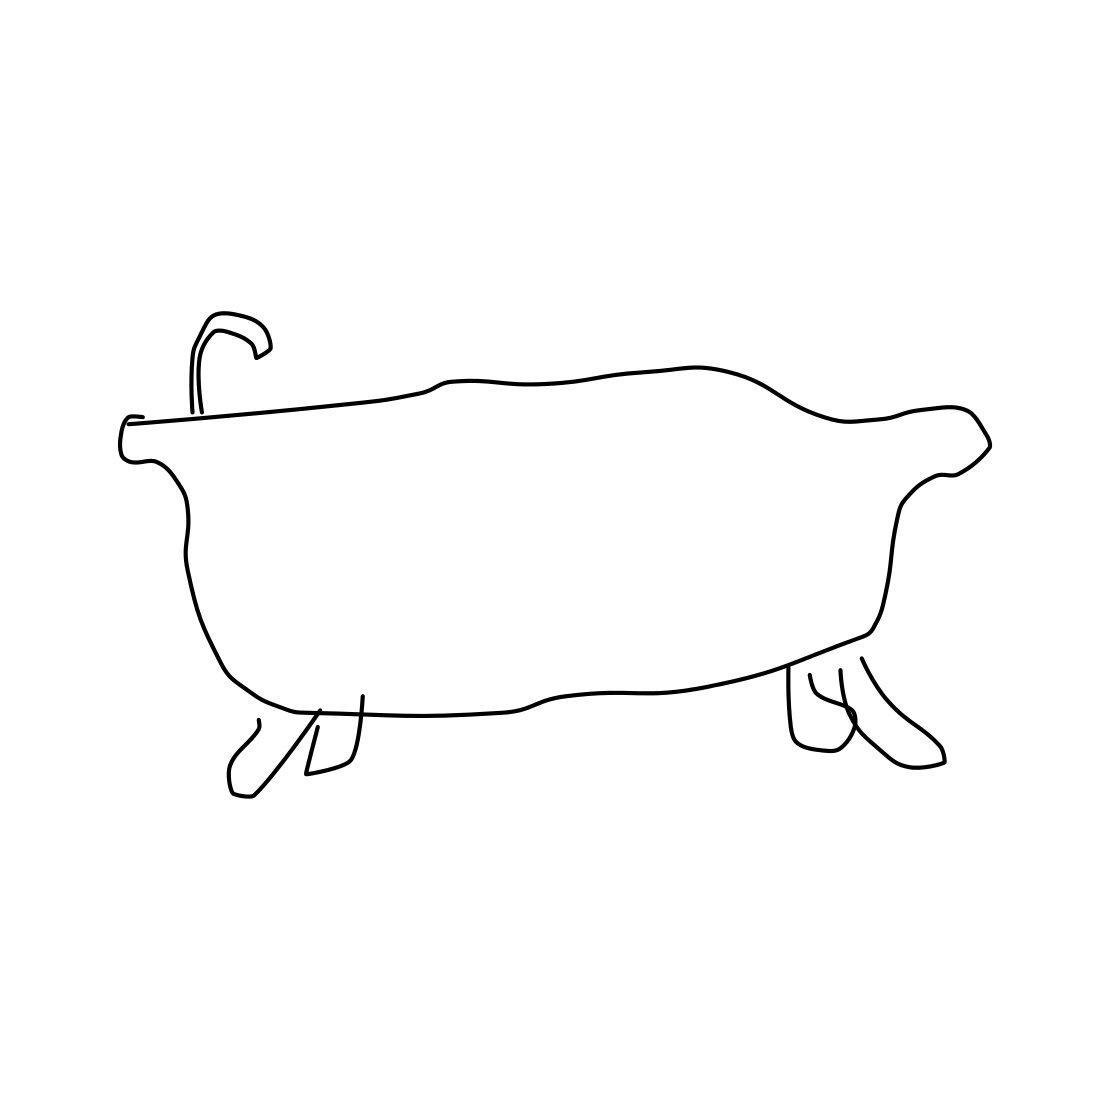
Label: bathtub